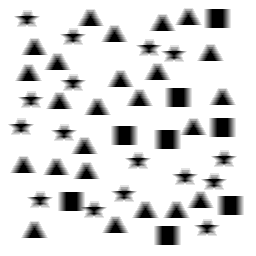
Squares: 8
Triangles: 24
Stars: 16
Total shapes: 48